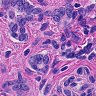
Metastatic tissue present: yes